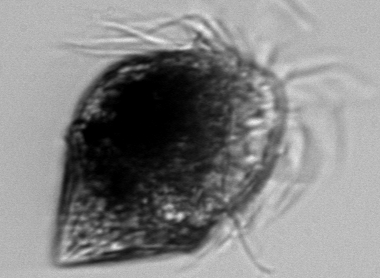
Label: Strombidium_morphotype1